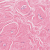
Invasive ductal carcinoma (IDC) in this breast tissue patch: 0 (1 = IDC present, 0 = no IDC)